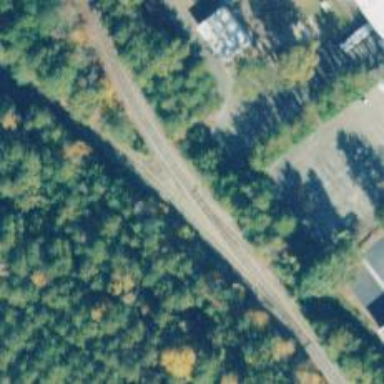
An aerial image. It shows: Railway spur junction.